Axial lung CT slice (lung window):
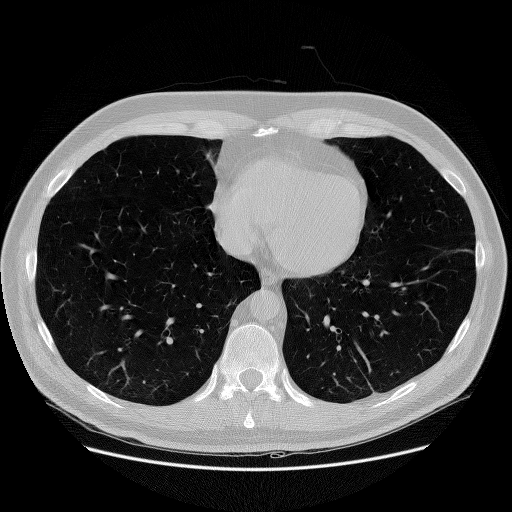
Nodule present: no